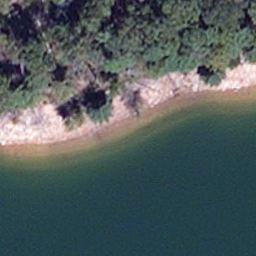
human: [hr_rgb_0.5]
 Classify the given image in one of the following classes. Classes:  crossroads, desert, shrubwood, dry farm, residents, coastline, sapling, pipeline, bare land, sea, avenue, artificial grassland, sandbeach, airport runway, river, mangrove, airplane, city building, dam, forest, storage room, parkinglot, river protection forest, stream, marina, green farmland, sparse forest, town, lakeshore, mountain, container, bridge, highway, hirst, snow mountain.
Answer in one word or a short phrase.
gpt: lakeshore